Question: im struggle to solve this math formula and i don't see where i made mistake. Little hint would be welcome.
'''
using namespace std;
double sum, quo;
int n, i;
sum = 0;
quo = 1;
for (n = 1; n <= 5; n++) {
sum = sum + quo;
}
for (i = 1; i <= 6; i++) {
quo = quo * (n + i);
}
sum = sum + quo;
cout << (sum);}
'''
Answer should be 569520, but in my code is 665285

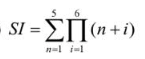
Answer: It's been a while since I've done this sort of maths, but I think your nesting is incorrect.
What I think the formula is saying is:
'''
((1 + 1) * (1 + 2) * (1 + 3) ...)
+
((2 + 1) * (2 + 2) * (2 + 3) ...)
+
...
'''
However, you're summing loop only apply to i=1. I think this is just an incorrectly placed brace.
'''
for (n = 1; n <= 5; n++) {
//The n loop should encompass the whole of the i loop
//And you should only update sum at the end
double quo = 1;
for (i = 1; i <= 6; i++) {
quo = quo * (n + i);
}
sum = sum + quo;
}
'''